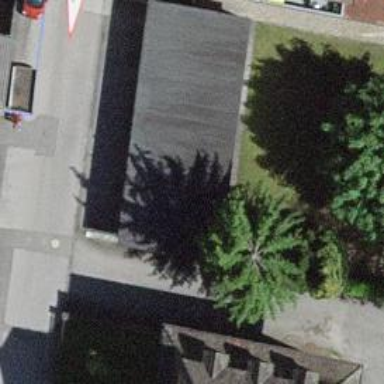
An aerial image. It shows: Garage building.